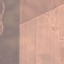
Land use / land cover: AnnualCrop